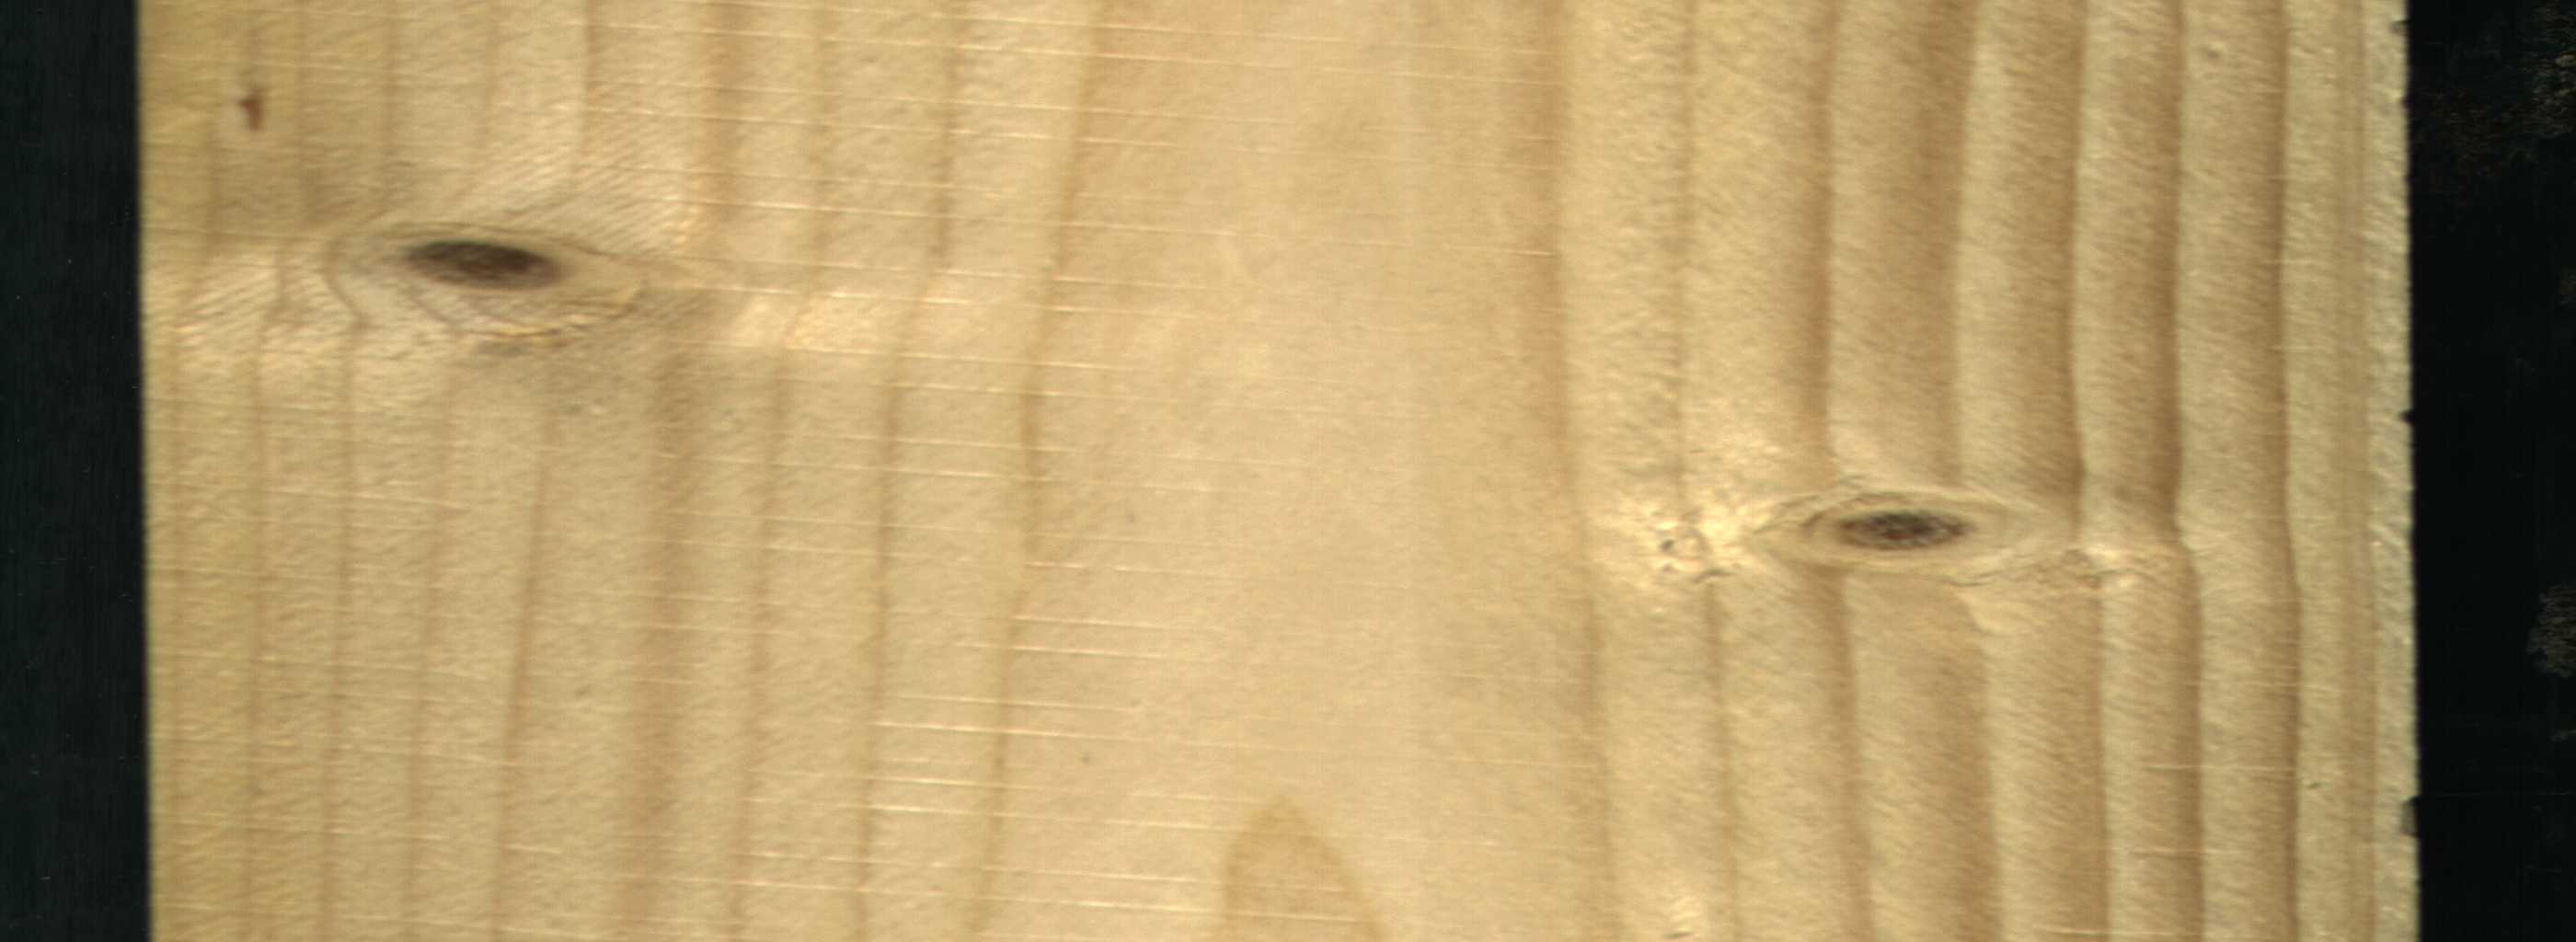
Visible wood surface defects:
Live_Knot
Live_Knot